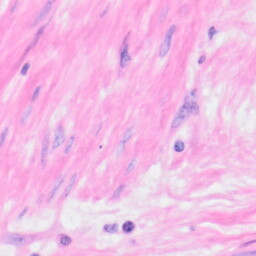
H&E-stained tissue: Kidney